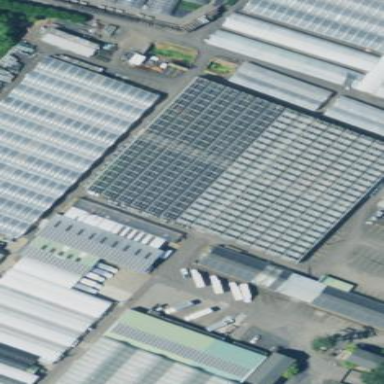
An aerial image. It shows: Greenhouse.